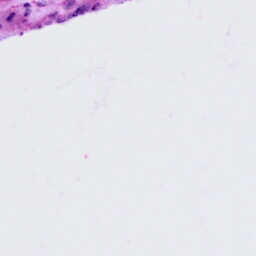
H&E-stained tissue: Cervix